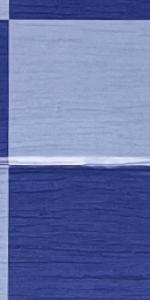
Label: Empty